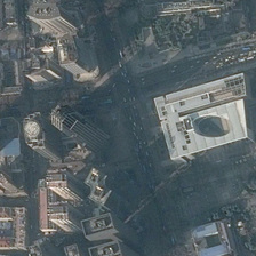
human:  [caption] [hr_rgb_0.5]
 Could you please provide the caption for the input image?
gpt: business are moving vehicles on the street .

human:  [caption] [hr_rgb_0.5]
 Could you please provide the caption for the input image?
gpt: There is a rectangular stadium in the center of the city.

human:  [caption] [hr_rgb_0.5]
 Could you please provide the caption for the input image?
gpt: there is a hole on the white building .

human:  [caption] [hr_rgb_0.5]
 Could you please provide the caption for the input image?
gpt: scattered around all kinds of buildings, in cities across the road, cars are everywhere .

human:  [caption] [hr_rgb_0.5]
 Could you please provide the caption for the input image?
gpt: There is a rectangular stadium in the center of the city.